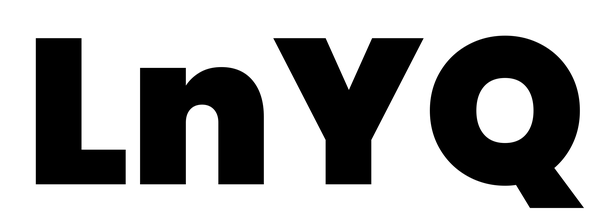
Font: Poppins-Black